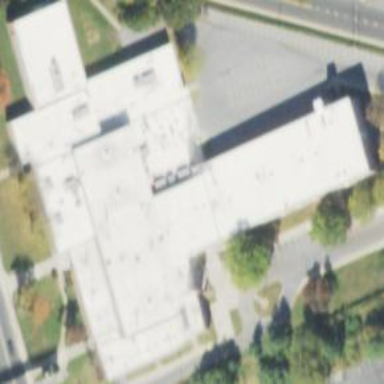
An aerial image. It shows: School building.